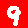
Digit: 9